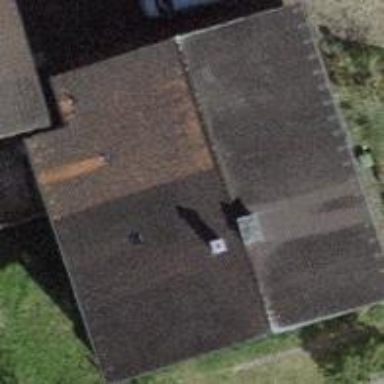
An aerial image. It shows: Building with tiled roof.